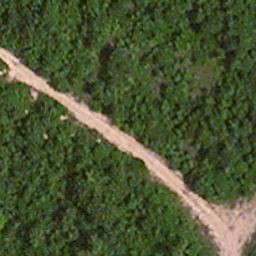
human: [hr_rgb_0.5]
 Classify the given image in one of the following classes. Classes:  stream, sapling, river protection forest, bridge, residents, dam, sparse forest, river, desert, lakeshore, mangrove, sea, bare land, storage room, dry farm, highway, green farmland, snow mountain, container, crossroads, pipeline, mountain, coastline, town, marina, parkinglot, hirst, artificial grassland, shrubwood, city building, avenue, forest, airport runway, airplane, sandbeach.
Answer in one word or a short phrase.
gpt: avenue